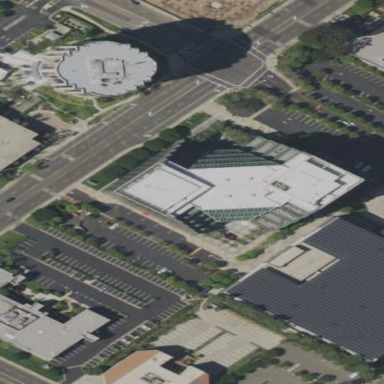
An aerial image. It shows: Commercial building.